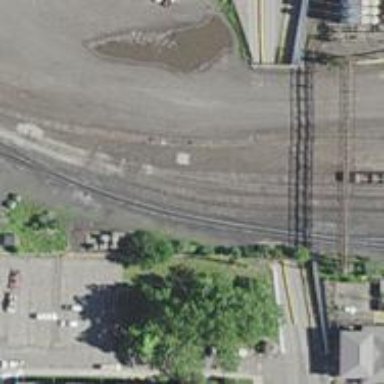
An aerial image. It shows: Rail spur service.